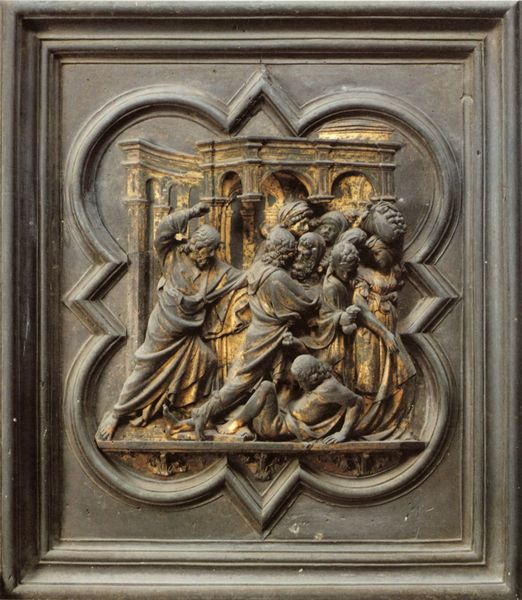
Titel: Nordtür
Künstler: Lorenzo Ghiberti
Standort: Florenz, Baptisterium (EU - I - Toskana)
Schlagwörter: kampf, frauen, menschen, männer, säulen, architektur, mord, rahmen, boden, gold, renaissance, relief, metall, antike, rundbögen, florenz, baptisterium, brunelleschi, ghiberti, vierpass